Question: I have noticed that Google Chrome debugger behaves quite differently depending on how a JS object is created;
If I create an js object like this;
'''
var SonA = function(thename) {
this.firstname = thename || "Graham";
this.age = 31;
}
SonA.prototype = new Father();
'''
Then Chrome's debugger doesn't allow me to drill down and view the prototype. It does however give me key value pairs of the instance variables name and age.
However, if I omit the 'this' keyword, I am able to drill down to the prototype, but I do not get the instance variables displayed in the debugger.
'''
//SonB doesn't use this keyword
var SonB = function(thename) {
firstname = thename || "Graham";
age = 31;
}
SonB.prototype = new Father();
'''
'''
console.log(new SonA()); //this logs as: SonA {firstname: "graham", age: 31}
console.log(new SonB()); //this logs as as drill down object that shows the prototype
'''
Does anyone know what is going on here, and why the behavior of the debugger is different? The following image and jsfiddle may make the issue clearer to understand;

<URL>
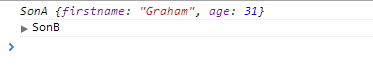
Answer: I don't see what it is you're trying to achieve. The only reason you can to the prototype in 'sonB', is because the constructor isn't setting any properties, but it's creating . Just add this line to your fiddle:
'''
console.log(age);//<--logs 31
'''
It logs the values that are being set by the 'sonB' constructor. If you want to get at the prototype-properties, you either: delete the child's property, or you use the 'Object.getPrototypeOf()' method.
To clarify: this isn't inherent to the debugger, but to the way JS gets the values and properties of an object. consider the following:
'''
var emptyObject = {};
console.log(emptyObject.someProperty);//logs undefined
Object.prototype.someProperty = 'YaY';
console.log(emptyObject.someProperty);//logs YaY
emptyObject.someProperty = function()
{
return Object.getPrototypeOf(this).someProperty;
};
console.log(typeof emptyObject.someProperty);//function
console.log(emptyObject.someProperty());//YaY again
delete(emptyObject.someProperty);//returns true
console.log(emptyObject.someProperty);//logs YaY.
'''
What does this mean: simply put, if you attempt to access a property on object (arrays, objects, functions, the lot) JS will check if that particular instance has that property defined, if it doesn't, then JS steps up a level in the . If that prototype doesn't have the requested property, JS skips to the next prototype, and so on. If no property was found, 'undefined' will be returned.
It therefore stands to reason that, if your constructor sets certain properties, JS won't bother with the prototypes and return the properties ASAP.
The same logic applies to . If variables are missing the 'var' keyword, JS scans the (current function, "parent" function(s), and eventually the global scope) in search of that variable. If it is found, that variable will be either used or reassigned (depending on what you're doing with it in your code). If no variable was found, then JS will kindly create one for you. Sadly, without bothering to return to the current scope. The result: a global variable is created. In your code, the 'Father' constructor, creates a new function object for each instance. This unction relies on a closure variable ('sirname') and a variable ('firstname'). The latter isn't being set by 'SonA', because that constructor assigns a new property. 'SonB', however, does create the global variable that both 'SonA' and 'SonB' will share.
The only reason why the 'getName' member function of 'Father' is working on 'sonB', is because that method, too, relies on and an implied global:
'''
new SonB();//<-- constructor sets age and firstname globals
SonB.getName();//<-- ~= Father.getName.apply(SonB,arguments);
||
---> gets firstname global that was set in SonB constructor, uses that value
'''
That's all there is too it, just redefine Father's getName method to:
'''
this.getName = function()
{//use this to point at calling context -> IE the instance on which the member function is being invoked
return this.firstname + ' ' + surname;
};
'''